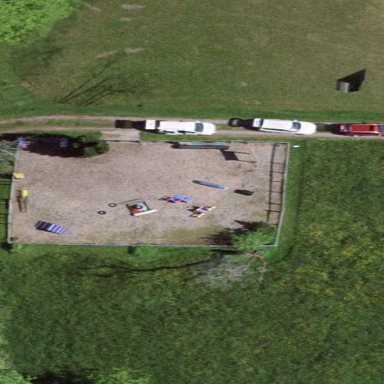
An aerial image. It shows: Dog park for leisure land.